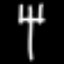
Label: fork